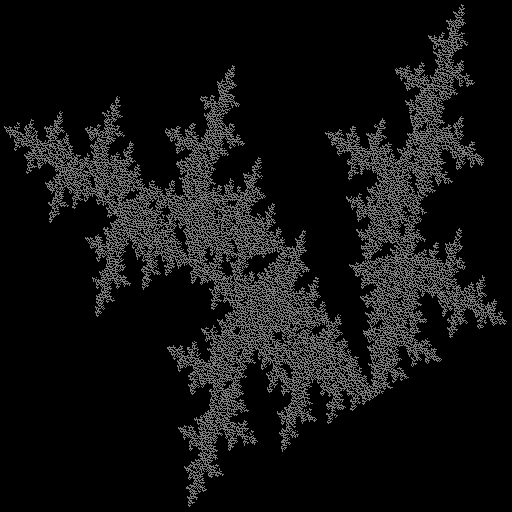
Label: a3